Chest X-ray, PA view. Patient: 52 years old, sex M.
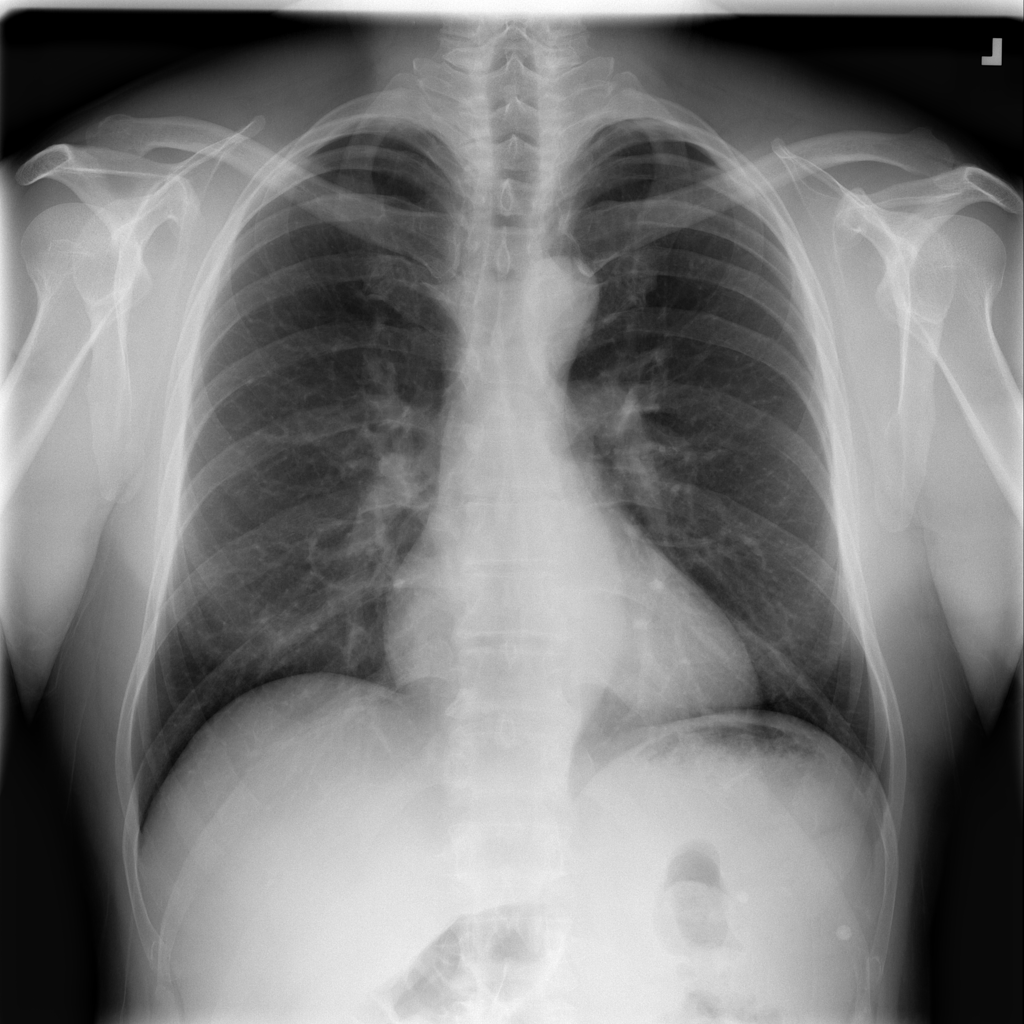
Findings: No Finding